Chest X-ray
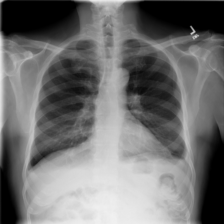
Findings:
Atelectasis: negative
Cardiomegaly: negative
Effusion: positive
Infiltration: positive
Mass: negative
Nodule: negative
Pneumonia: negative
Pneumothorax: negative
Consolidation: positive
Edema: negative
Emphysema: negative
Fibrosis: negative
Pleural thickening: negative
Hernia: negative